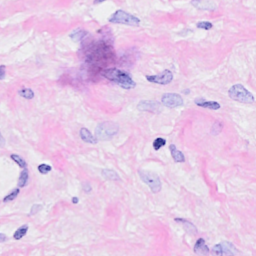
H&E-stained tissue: Breast